Question: To make clear what I'm asking I've created an easy example. Step one is to create some data:
'''
gender <- factor(rep(c(1, 2), c(43, 41)), levels = c(1, 2),labels = c("male", "female"))
numberofdrugs <- rpois(84, 50) + 1
geneticvalue <- rpois(84,75)
death <- rpois(42,50) + 15
y <- data.frame(death, numberofdrugs, geneticvalue, gender)
'''
So these are some random dates merged to one 'data.frame'. So from these dates I'd like to plot a cloud where I can differ between the males and females and where I add two simple regressions (one for females and one for males). So I've started, but I couldn't get to the point where I want to be. Please see below what I've done so far:
'''
require(lattice)
cloud(y$death~y$numberofdrugs*geneticvalue)
'''

'''
xmale <- subset(y, gender=="male")
xfemale <- subset(y, gender=="female")
death.lm.male <- lm(death~numberofdrugs+geneticvalue, data=xmale)
death.lm.female <- lm(death~numberofdrugs+geneticvalue, data=xfemale)
'''
How can I make different points for males or females when using the cloud command (for example blue and pink points instead of just blue crosses) and how can I add the two estimated models to the cloud graph?
Any thought is appreciated! Thanks for your ideas!
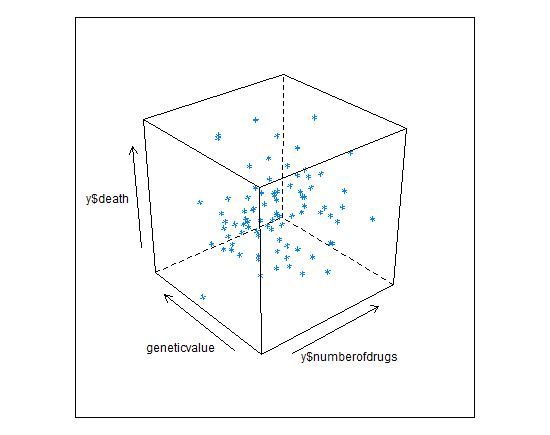
Answer: Answer to the first half of your question, "How can I make different points for males or females when using the cloud command (for example blue and pink points insted of just blue crosses)?"
'''
cloud( death ~ numberofdrugs*geneticvalue , groups=gender, data=y )
'''

The meta-answer to this may involve some non-3d visualization. Perhaps you can use lattice or ggplot2 to split the data into small multiples? It will likely be more comprehensible and likely easier to add the regression results.
'''
splom( ~ data.frame( death, numberofdrugs, geneticvalue ), groups=gender, data=y )
'''

The default splom panel function is panel.pairs, and you could likely modify it to add a regression line without an enormous amount of trouble.
ggplot2 does regressions within the plot matrix easily, but I can't get the colors to work.
'''
pm <- plotmatrix( y[ , 1:3], mapping = aes(color=death) )
pm + geom_smooth(method="lm")
'''

And finally, if you really want to do a cloudplot with a regression plane, here's a way to do it using the scatterplot3d package. Note I changed the data to have a little more interesting structure to see:
'''
numberofdrugs <- rpois( 84, 50 ) + 1
geneticvalue <- numberofdrugs + rpois( 84, 75 )
death <- geneticvalue + rpois( 42, 50 ) + 15
y <- data.frame( death, numberofdrugs, geneticvalue, gender )
library(scatterplot3d)
pts <- as.numeric( as.factor(y$gender) ) + 4
s <-scatterplot3d( y$death, y$numberofdrugs, y$geneticvalue, pch=pts, type="p", highlight.3d=TRUE )
fit <- lm( y$death ~ y$numberofdrugs + y$geneticvalue )
s$plane3d(fit)
'''